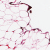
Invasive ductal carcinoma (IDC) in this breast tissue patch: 0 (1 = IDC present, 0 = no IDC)